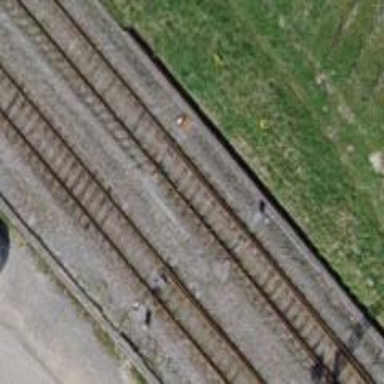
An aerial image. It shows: Railway switch.